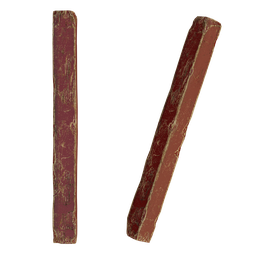
Label: architecture